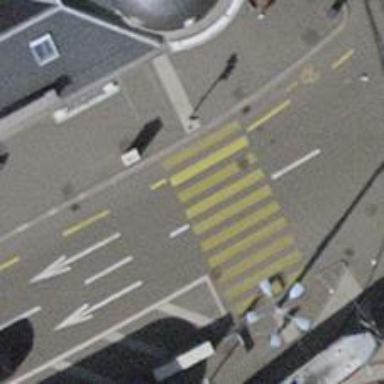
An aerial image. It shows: Street cabinet used for traffic control.